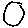
Label: circle